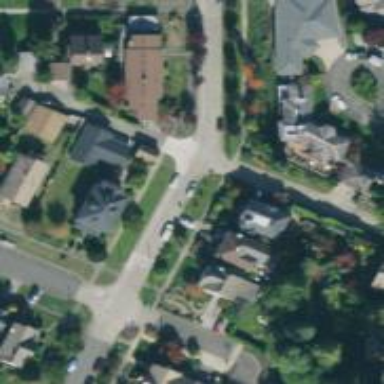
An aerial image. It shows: Alley classified as service road.